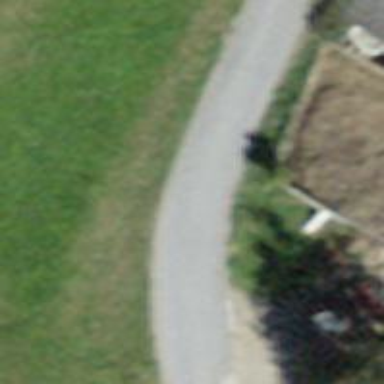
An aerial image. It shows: Smooth asphalt road in residential area.